Field crop: maize
Growth stage: 2
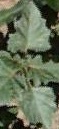
Species: datura